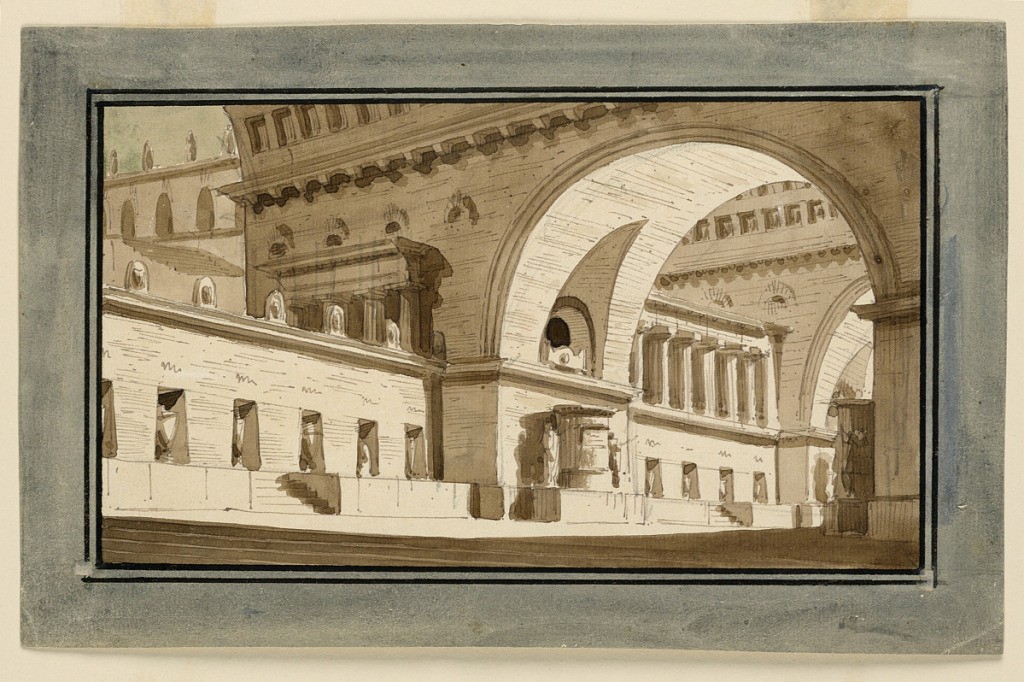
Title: Stage Design, Exterior of Palace, Sepulchral Hall
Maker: Angelo Toselli, ca. 1765? – 1826
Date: early 19th century
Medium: Pen and bistre ink, brush and wash on paper
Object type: Drawing
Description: Horizontal rectangle. Group of buildings belonging to palace with huge archways, decorated with sculptures. Sepulchral urns in niches.